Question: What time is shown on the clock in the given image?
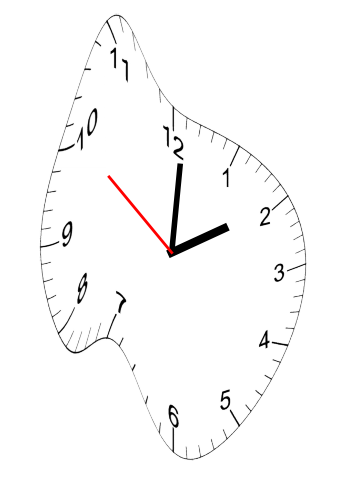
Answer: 02:00:51